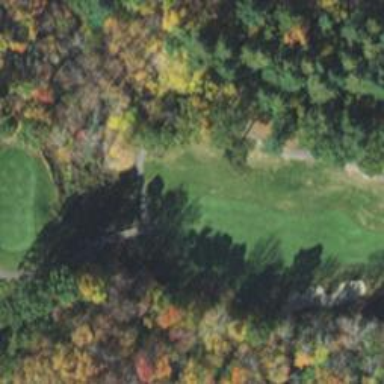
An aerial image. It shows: Golf hole.